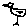
Label: bird